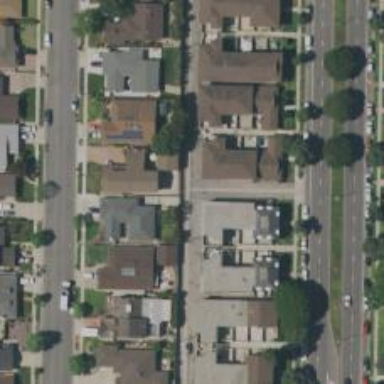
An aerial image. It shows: Alley classified as service road.